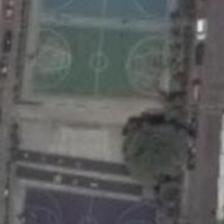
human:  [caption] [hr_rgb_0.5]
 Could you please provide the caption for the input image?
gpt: three parallel basketball fields and one of them is blue .

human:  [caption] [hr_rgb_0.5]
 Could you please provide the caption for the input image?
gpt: three basketball fields are near to a road .

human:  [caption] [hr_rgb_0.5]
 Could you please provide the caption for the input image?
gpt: this exercise yard near the road is made up of three basketball courts with differnet colours .

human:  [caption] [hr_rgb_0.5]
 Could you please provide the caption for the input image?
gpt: three basketball fields are next to a road .

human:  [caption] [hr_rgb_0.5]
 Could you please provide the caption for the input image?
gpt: three basketball fields and several trees are next to a road .